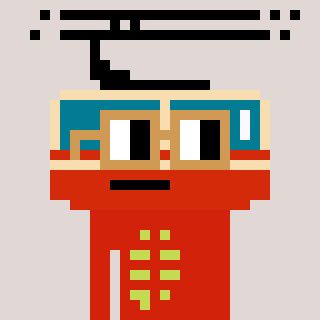
a pixel art character with square brown glasses, a tram wagon-shaped head and a red-colored body on a warm background